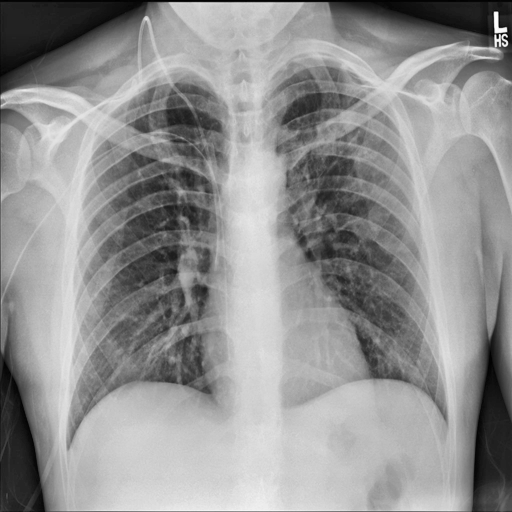
Finding: NORMAL